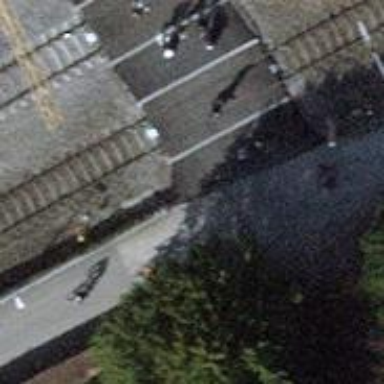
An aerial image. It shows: Lift gate barrier.